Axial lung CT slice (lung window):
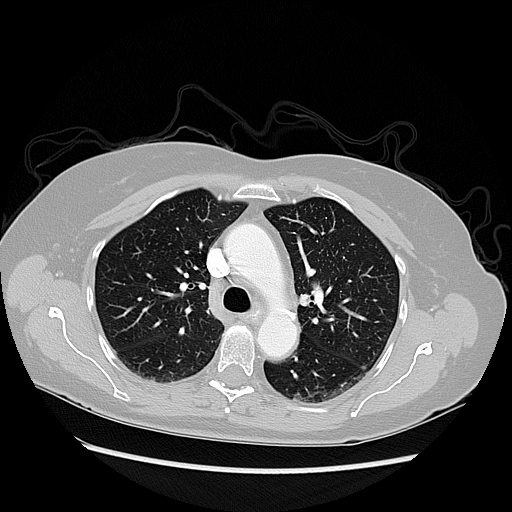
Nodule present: no